Interaction volume radius: 10 \u00c5
Interaction volume height: 15 \u00c5
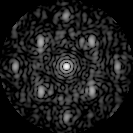
Disorder parameter: 0.4441